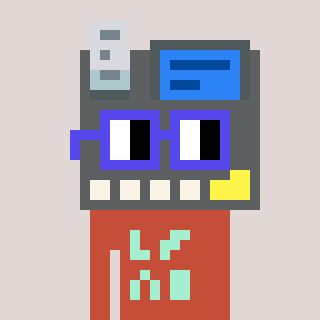
a pixel art character with square blue glasses, a cash register-shaped head and a rust-colored body on a warm background